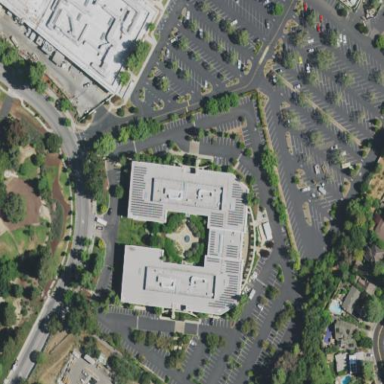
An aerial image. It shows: Commercial building.